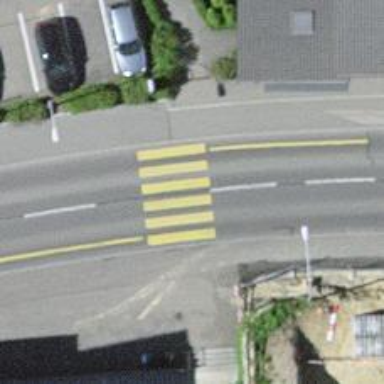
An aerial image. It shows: Zebra crossing on footway.